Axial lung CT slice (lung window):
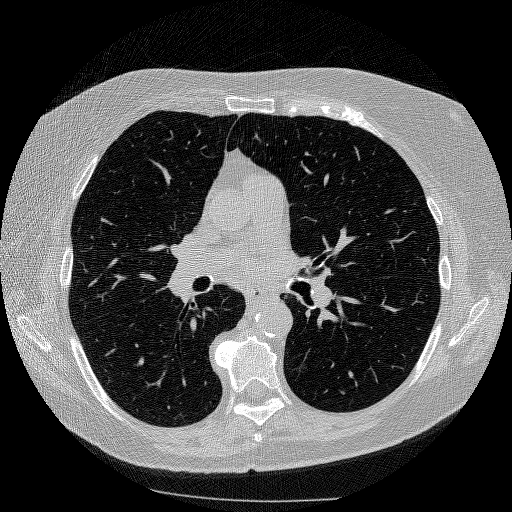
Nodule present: no